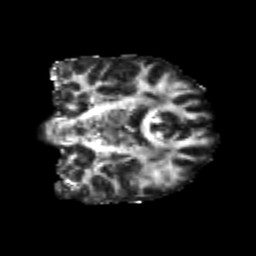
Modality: FA
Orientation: coronal
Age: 21
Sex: male
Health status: healthy
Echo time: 0.074 s